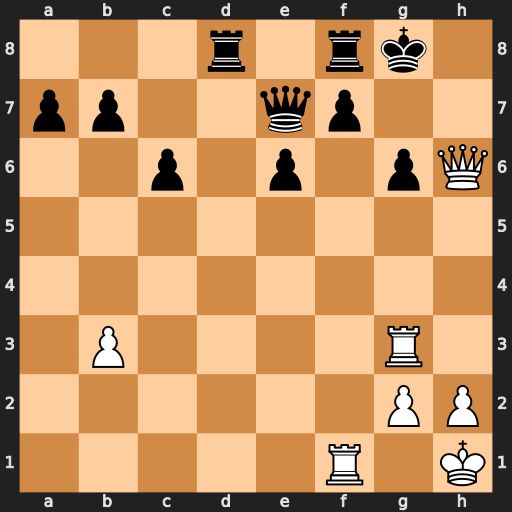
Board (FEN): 3r1rk1/pp2qp2/2p1p1pQ/8/8/1P4R1/6PP/5R1K
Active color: w
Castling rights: -
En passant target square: -
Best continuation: Rh3 f6 Qh8+ Kf7 Rh7+ Ke8 Rxe7+